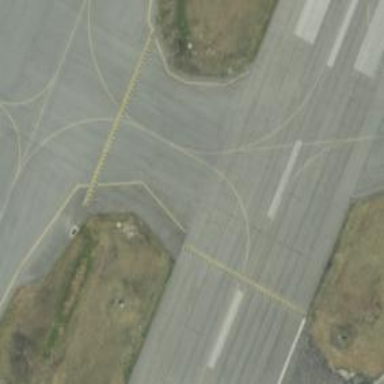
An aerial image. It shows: View of taxiway at the airport.